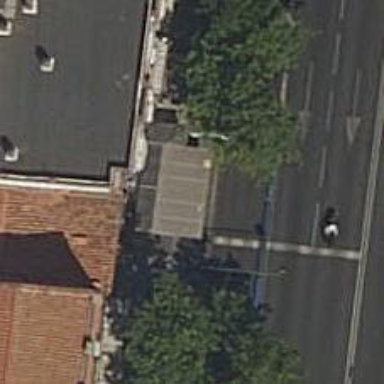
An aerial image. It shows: Kiosk shop.